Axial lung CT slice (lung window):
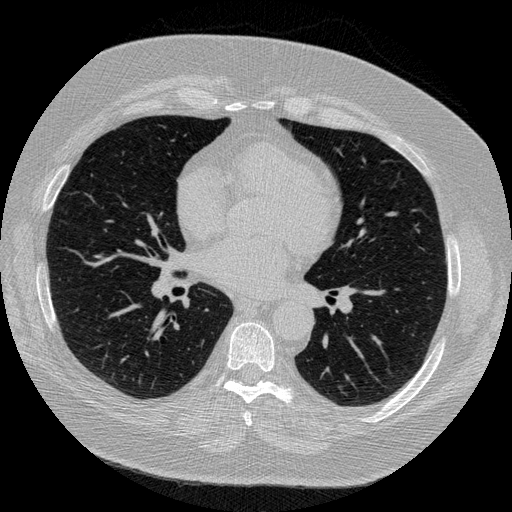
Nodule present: no